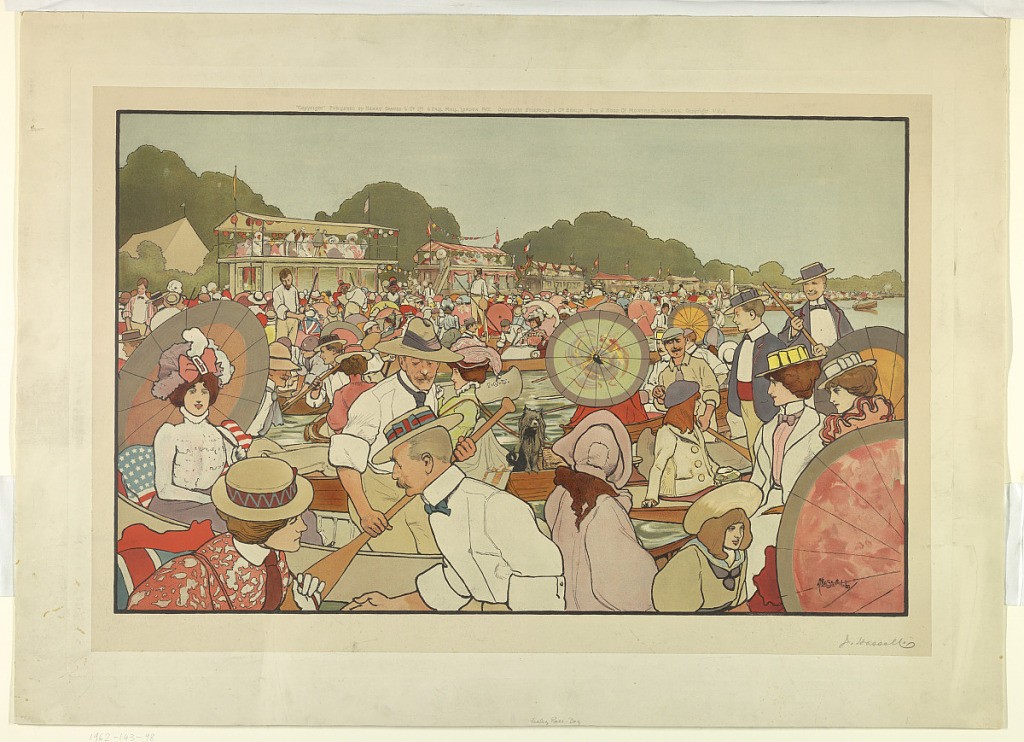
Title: Henley Race Day
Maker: John Hassall, British, 1868 - 1948
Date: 1901
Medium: Chromolithograph on paper, mounted
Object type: chromolithograph
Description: One bank of the Thames at Henley, with many crowded boats and pavilions. The figures, boats, trees, etc. all outlined in black. Artist's name, lower right, and below in graphite. Publisher's name and date above.